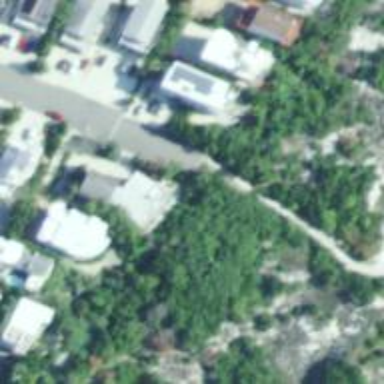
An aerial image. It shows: Footway along the road.